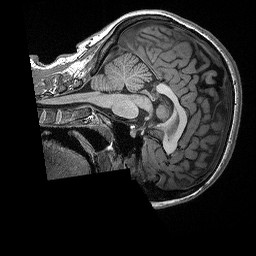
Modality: T1w
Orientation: sagittal
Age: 25
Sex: female
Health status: healthy
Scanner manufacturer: siemens
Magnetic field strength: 3 T
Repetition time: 2.3 s
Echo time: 0.00298 s